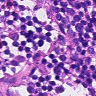
Metastatic tissue present: no